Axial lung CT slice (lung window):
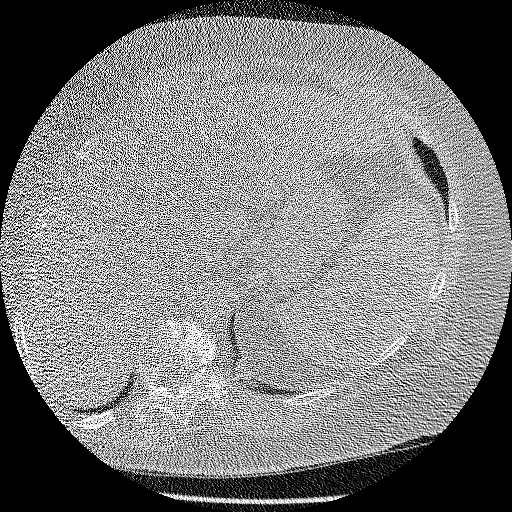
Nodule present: no